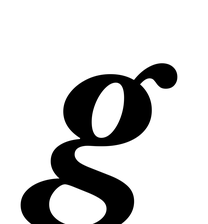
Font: LibreCaslonText-Italic_Bold_Italic